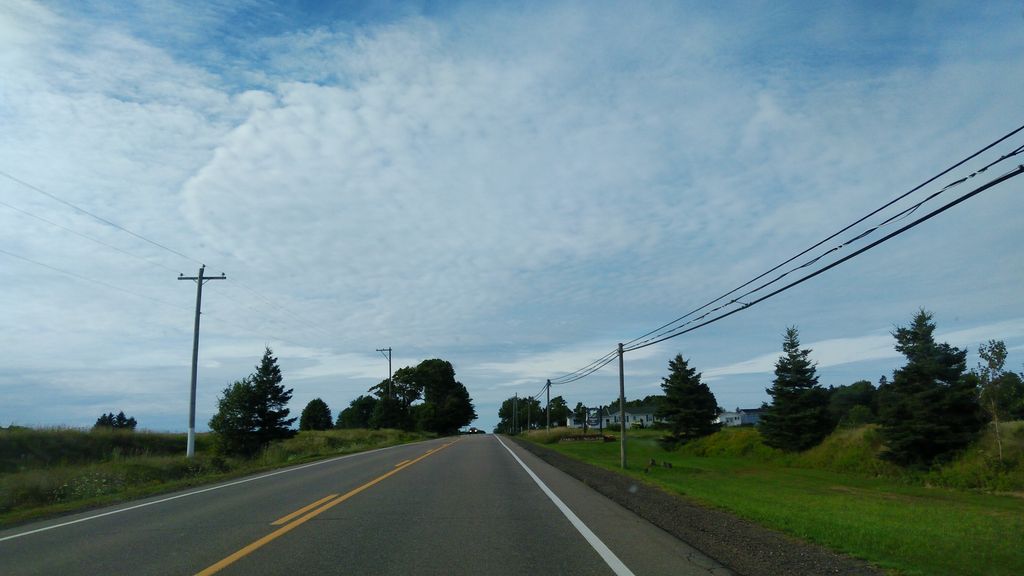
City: charlottetown